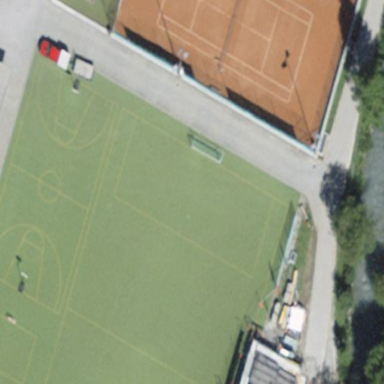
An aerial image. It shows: Basketball court on leisure land pitch.